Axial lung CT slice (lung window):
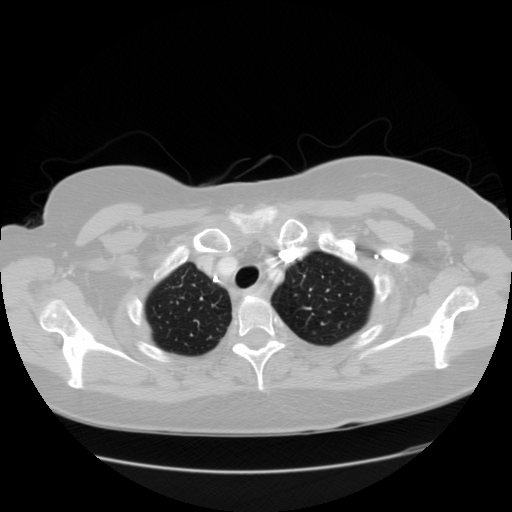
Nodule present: no